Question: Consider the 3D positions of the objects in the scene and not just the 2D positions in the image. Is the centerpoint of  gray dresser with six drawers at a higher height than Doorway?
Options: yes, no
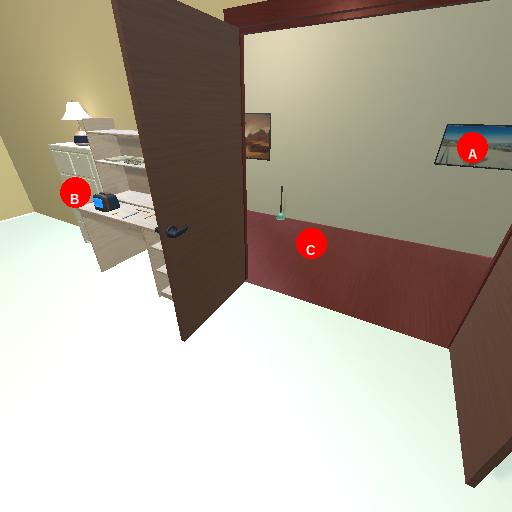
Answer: yes